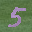
Label: 5